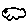
Label: cloud